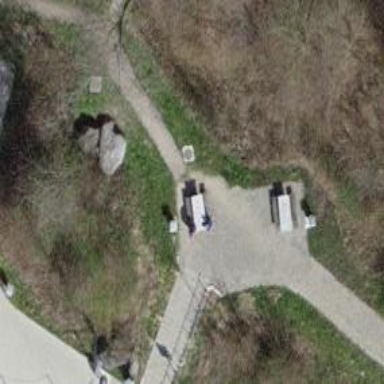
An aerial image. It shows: Picnic table located in leisure land area.